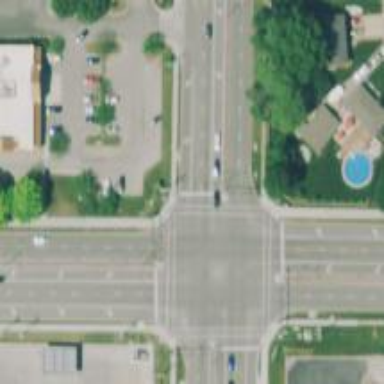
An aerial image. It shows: Footway crossing.